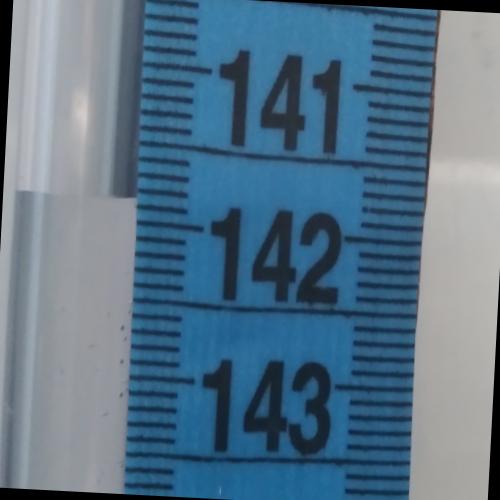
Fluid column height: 141.9 cm